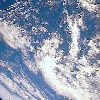
Label: cloud